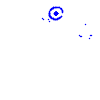
Particle: electron